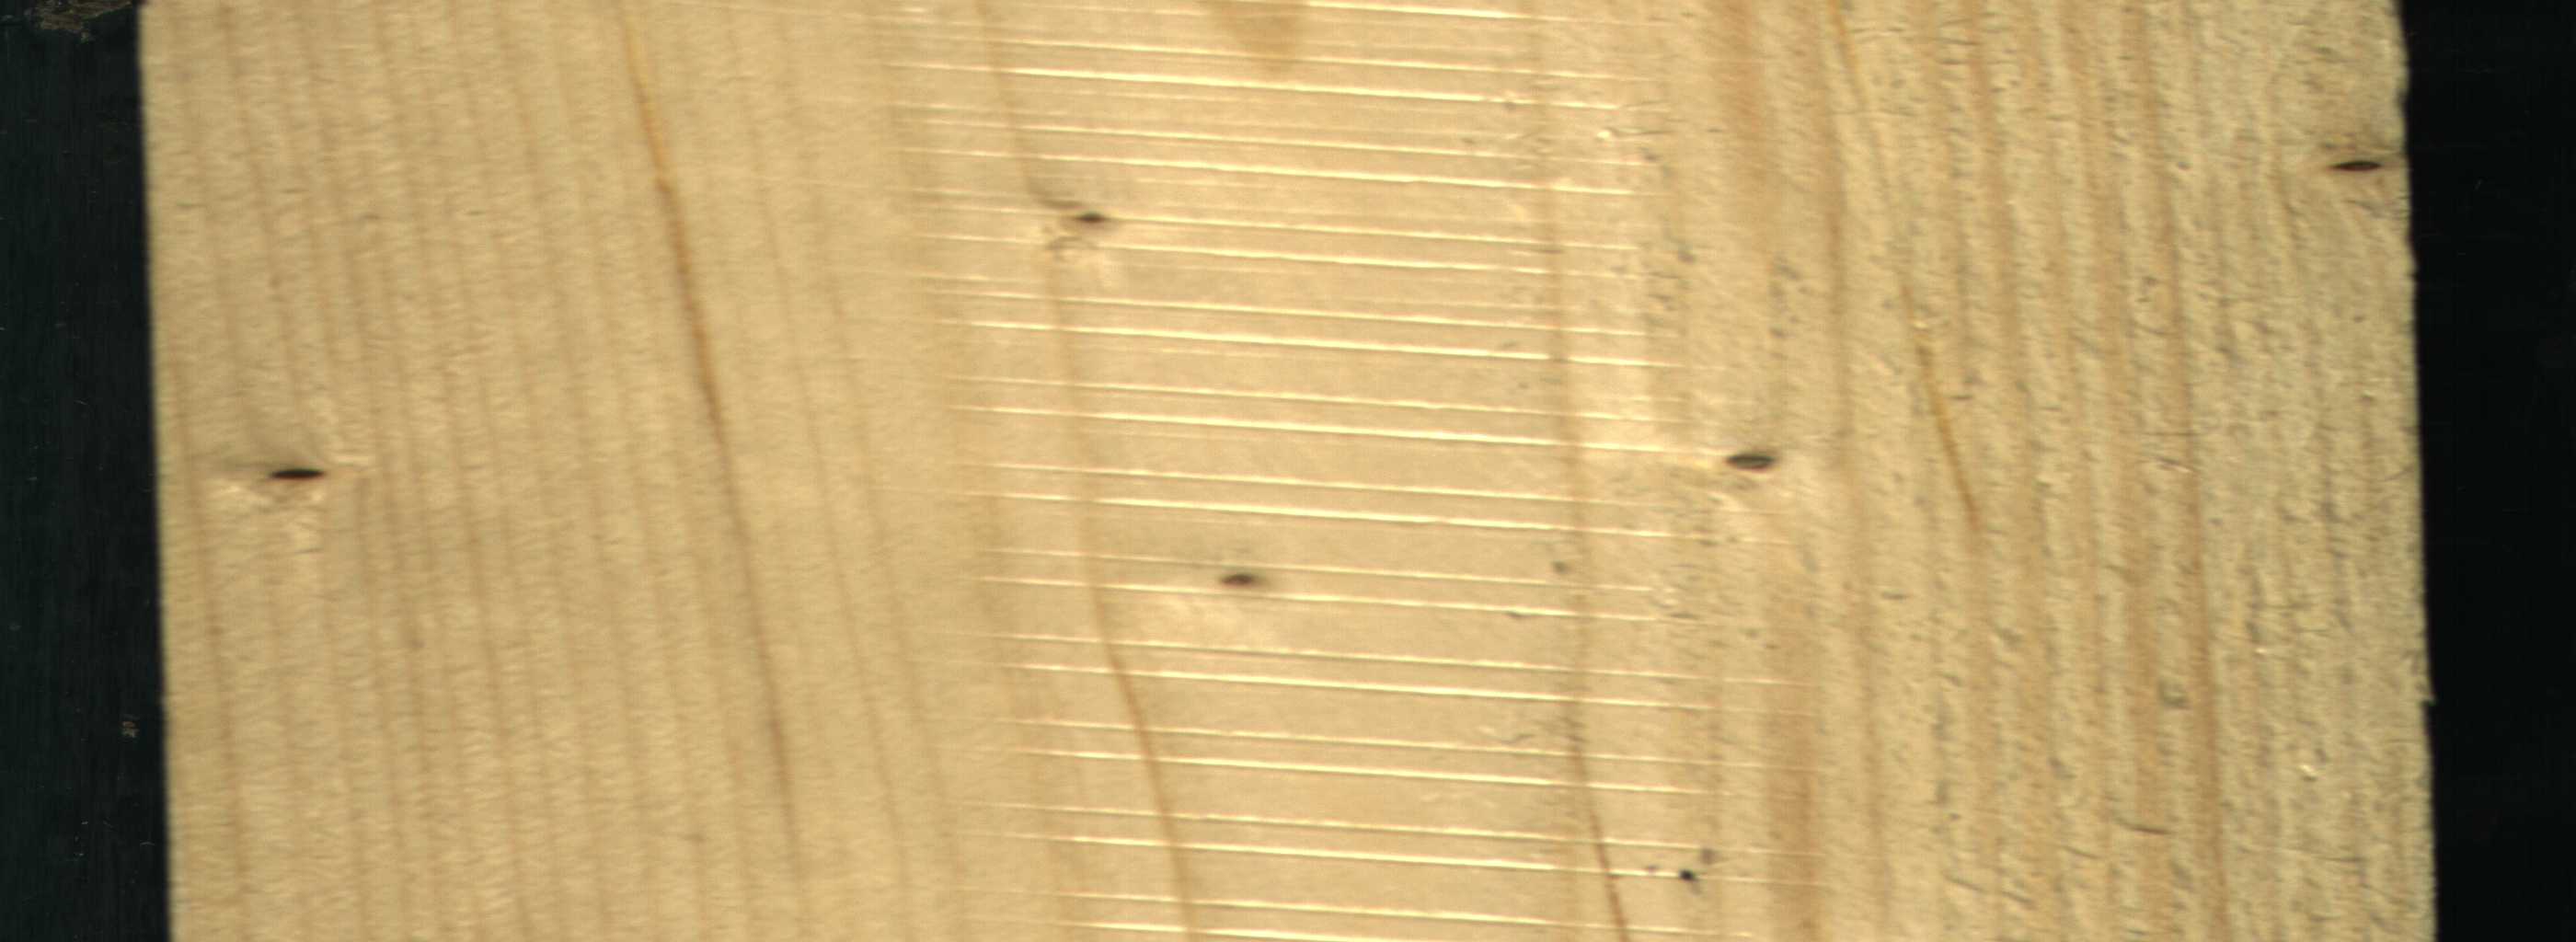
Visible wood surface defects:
Dead_Knot
Live_Knot
Live_Knot
Live_Knot
Live_Knot